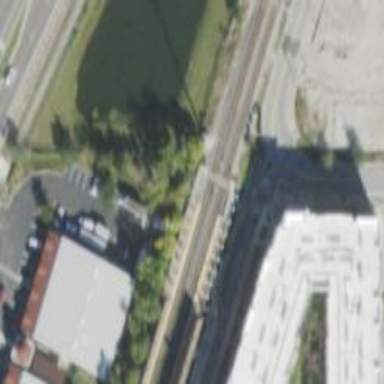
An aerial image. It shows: Railway crossing.